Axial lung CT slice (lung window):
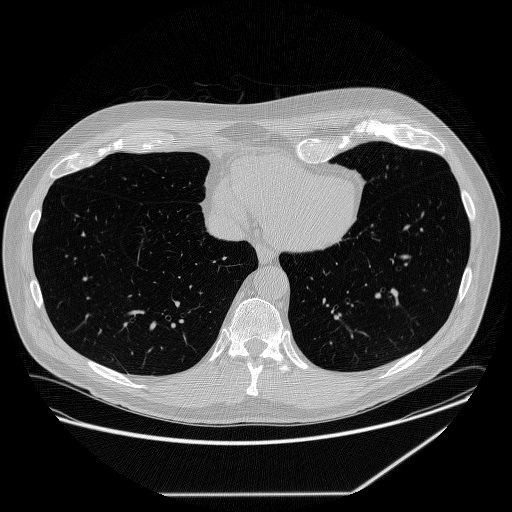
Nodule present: no